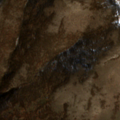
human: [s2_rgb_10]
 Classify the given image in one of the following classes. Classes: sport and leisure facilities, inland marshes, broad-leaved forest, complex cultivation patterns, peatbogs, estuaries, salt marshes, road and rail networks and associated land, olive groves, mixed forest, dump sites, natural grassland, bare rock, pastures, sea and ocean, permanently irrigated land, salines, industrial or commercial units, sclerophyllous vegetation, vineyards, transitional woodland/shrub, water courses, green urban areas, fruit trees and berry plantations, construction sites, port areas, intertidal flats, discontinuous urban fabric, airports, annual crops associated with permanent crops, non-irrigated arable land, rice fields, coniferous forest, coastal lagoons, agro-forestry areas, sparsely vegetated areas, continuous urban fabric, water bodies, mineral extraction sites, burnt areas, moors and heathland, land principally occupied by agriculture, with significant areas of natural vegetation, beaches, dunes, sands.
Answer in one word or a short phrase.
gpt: pastures, land principally occupied by agriculture, with significant areas of natural vegetation, broad-leaved forest, natural grassland, transitional woodland/shrub